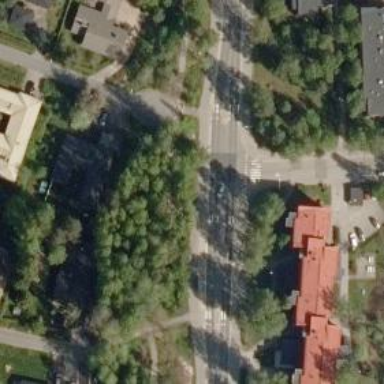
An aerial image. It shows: Crossing on asphalt cycleway.